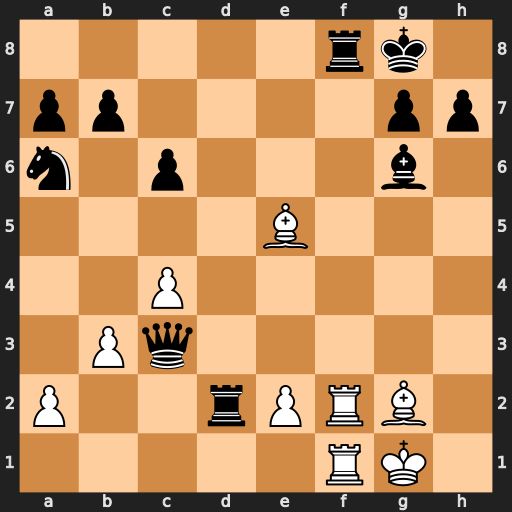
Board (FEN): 5rk1/pp4pp/n1p3b1/4B3/2P5/1Pq5/P2rPRB1/5RK1
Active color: w
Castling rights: -
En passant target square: -
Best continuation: Rxf8#